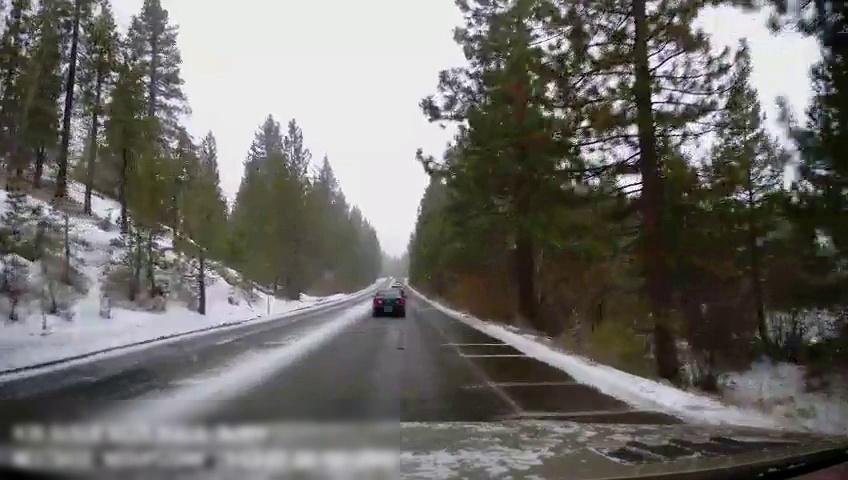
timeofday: Day
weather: Snowy
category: Drivable Space
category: Vehicles | Car
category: Lanes | Opposite Lane
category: Lanes | Opposite Lane
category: Lanes | Current Lane